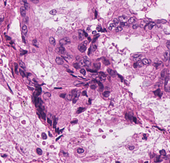
Tumor epithelial tissue: yes
Tumor-associated stroma tissue: no
Normal tissue: no